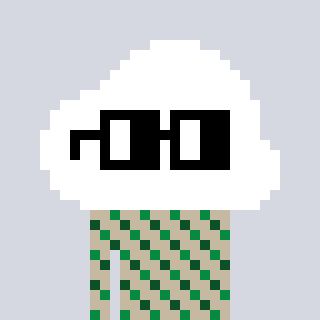
a pixel art character with square black glasses, a cloud-shaped head and a bege-colored body on a cool background